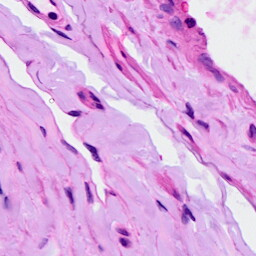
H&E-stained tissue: Ovarian